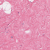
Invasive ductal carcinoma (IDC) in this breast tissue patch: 0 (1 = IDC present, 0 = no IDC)